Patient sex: M
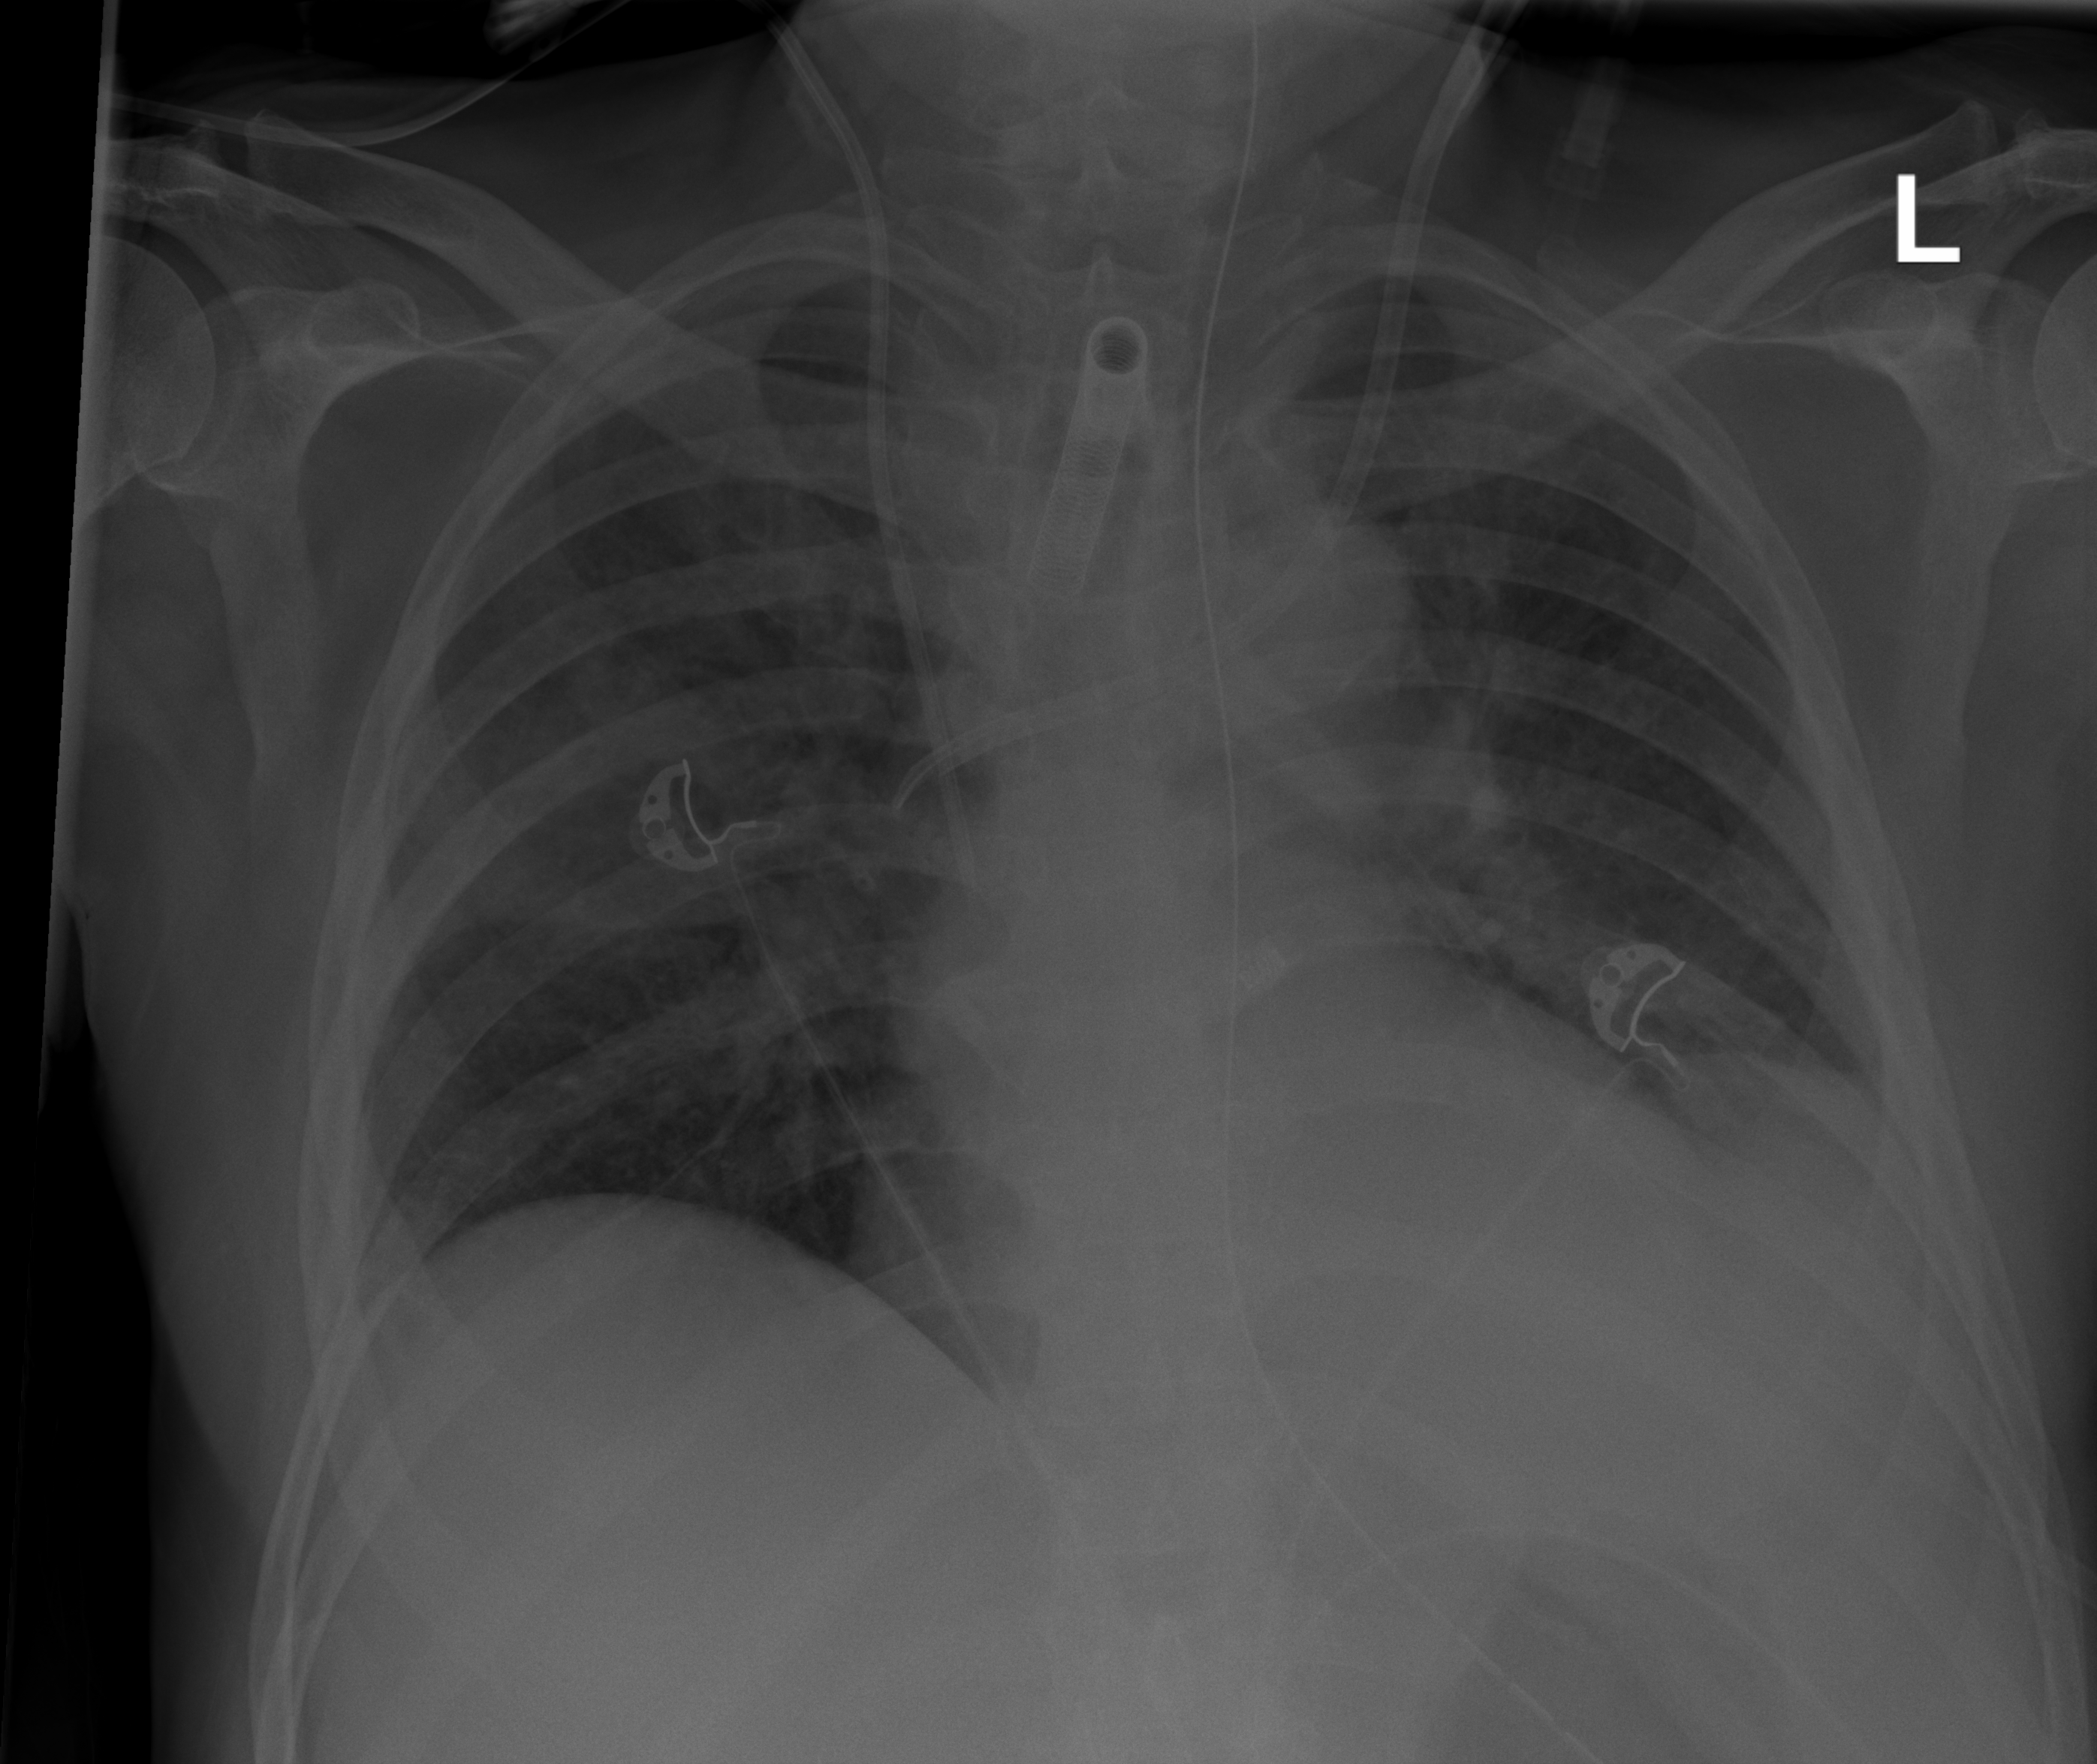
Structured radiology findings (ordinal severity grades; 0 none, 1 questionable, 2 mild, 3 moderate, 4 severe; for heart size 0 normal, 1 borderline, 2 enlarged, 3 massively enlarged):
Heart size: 1
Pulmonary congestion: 0
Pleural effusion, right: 0
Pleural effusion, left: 2
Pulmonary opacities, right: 2
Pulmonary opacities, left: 2
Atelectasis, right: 2
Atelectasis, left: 2